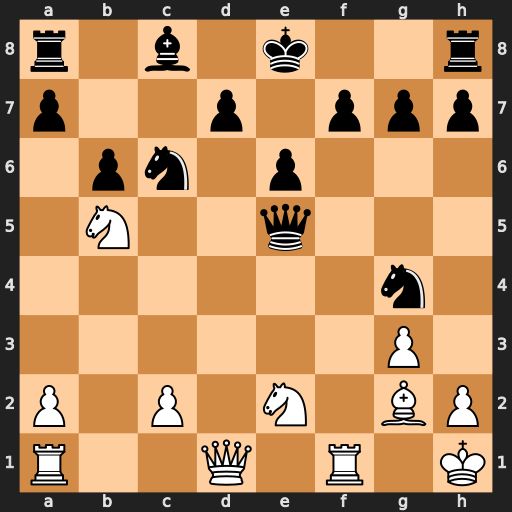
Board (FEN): r1b1k2r/p2p1ppp/1pn1p3/1N2q3/6n1/6P1/P1P1N1BP/R2Q1R1K
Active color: w
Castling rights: kq
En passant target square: -
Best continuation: Nd6+ Kf8 Nxf7